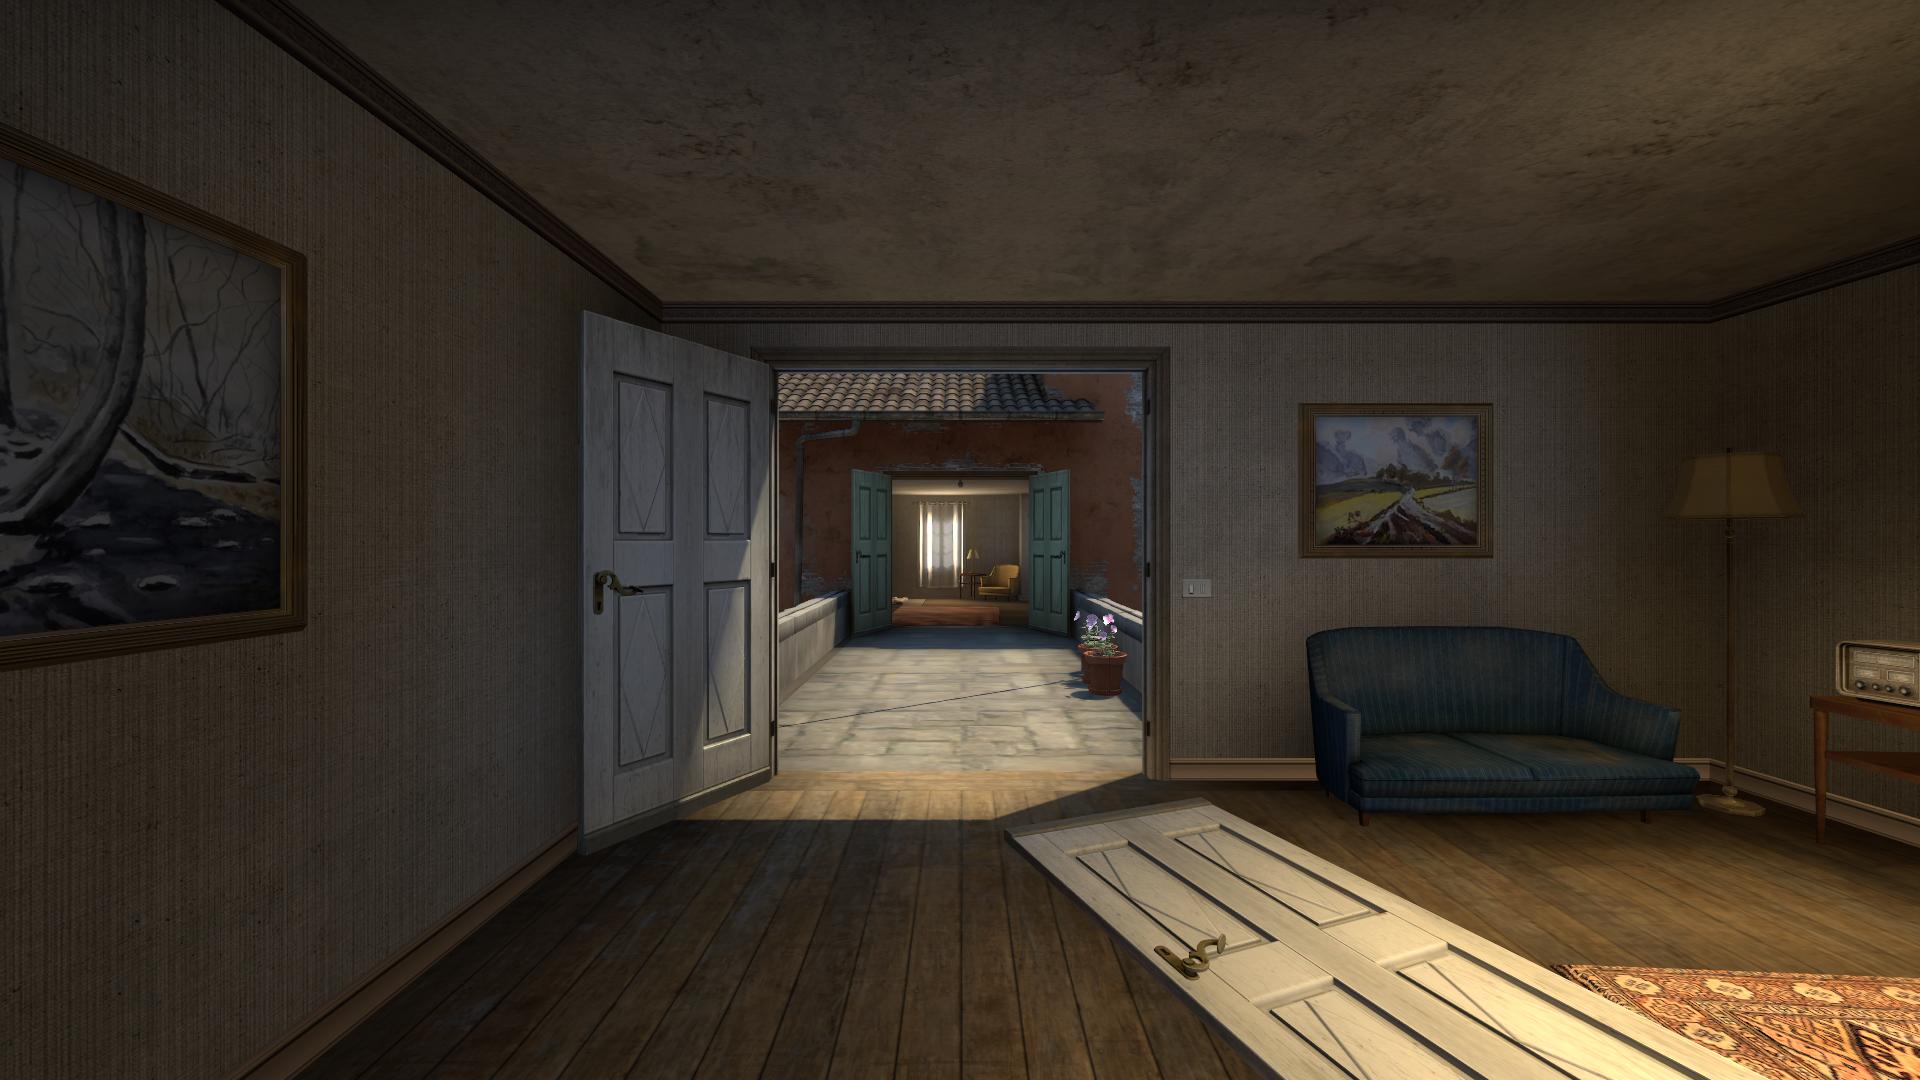
Map: de_inferno